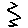
Label: zigzag